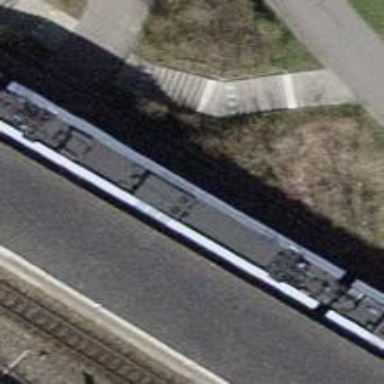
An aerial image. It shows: Public transport stop position for light rail.